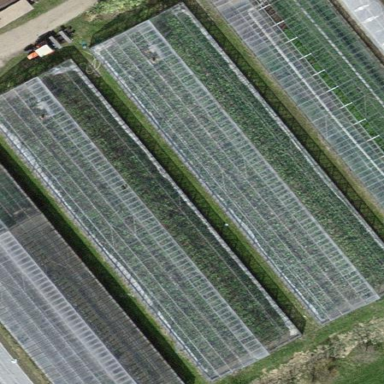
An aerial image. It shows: Greenhouse.